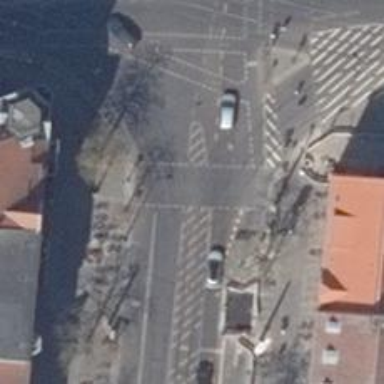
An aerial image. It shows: Crossing with traffic signals.